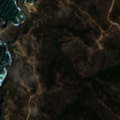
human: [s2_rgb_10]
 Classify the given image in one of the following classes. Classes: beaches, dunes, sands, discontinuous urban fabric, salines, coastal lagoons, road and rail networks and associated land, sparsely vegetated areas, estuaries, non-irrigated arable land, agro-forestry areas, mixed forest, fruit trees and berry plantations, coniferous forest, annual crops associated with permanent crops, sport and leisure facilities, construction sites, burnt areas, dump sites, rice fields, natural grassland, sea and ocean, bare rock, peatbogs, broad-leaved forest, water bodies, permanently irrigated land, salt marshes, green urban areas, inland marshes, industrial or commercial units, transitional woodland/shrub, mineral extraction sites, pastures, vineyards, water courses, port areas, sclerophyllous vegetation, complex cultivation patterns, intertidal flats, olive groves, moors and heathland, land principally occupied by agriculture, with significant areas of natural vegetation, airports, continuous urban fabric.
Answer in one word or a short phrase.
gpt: sclerophyllous vegetation, sea and ocean